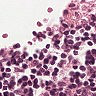
Metastatic tissue present: no